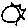
Label: sun